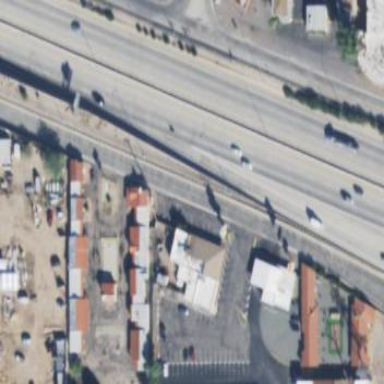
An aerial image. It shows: Motel.